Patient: sex F, age 54
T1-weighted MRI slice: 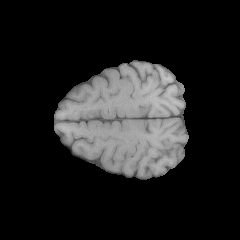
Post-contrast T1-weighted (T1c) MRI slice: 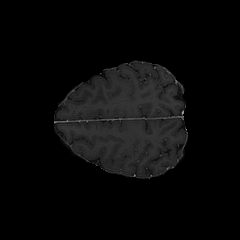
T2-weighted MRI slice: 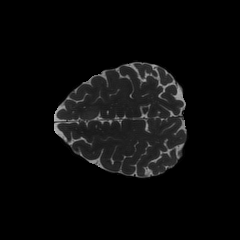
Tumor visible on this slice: no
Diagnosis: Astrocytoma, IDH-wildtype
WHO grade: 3